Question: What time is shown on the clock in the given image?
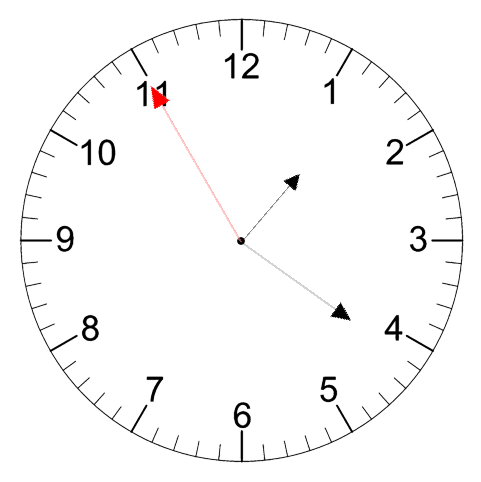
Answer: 01:20:55